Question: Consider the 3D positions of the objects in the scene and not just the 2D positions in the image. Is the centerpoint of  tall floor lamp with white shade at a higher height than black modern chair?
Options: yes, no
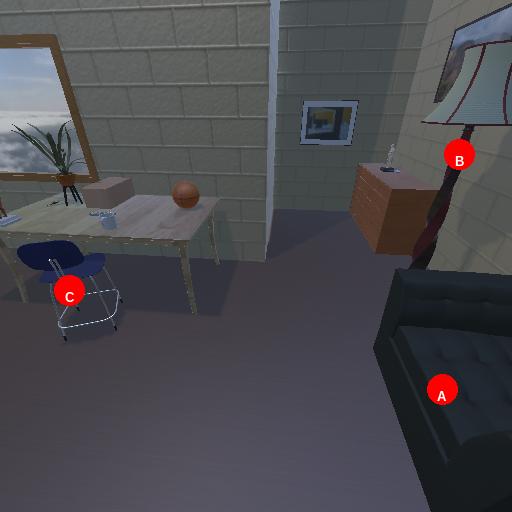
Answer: yes